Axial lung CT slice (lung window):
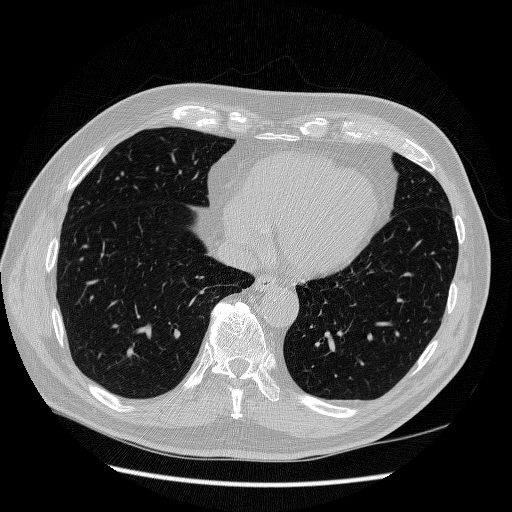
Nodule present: no